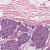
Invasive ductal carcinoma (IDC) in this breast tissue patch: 1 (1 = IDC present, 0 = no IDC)